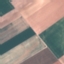
Land use / land cover class: AnnualCrop